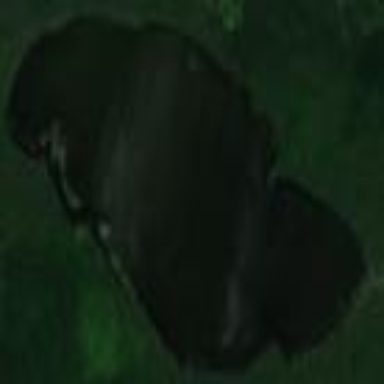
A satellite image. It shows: Serene lake.